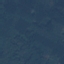
Label: Forest